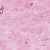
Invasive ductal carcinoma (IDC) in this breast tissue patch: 0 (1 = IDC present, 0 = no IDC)